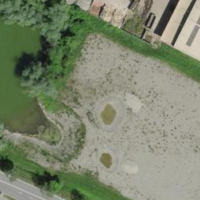
EUNIS habitat code: 52
Species observed at this site:
Orthetrum coerulescens